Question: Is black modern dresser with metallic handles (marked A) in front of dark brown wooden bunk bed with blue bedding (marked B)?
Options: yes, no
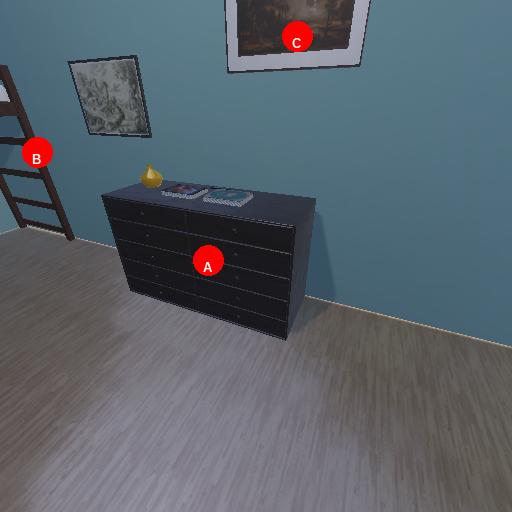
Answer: yes